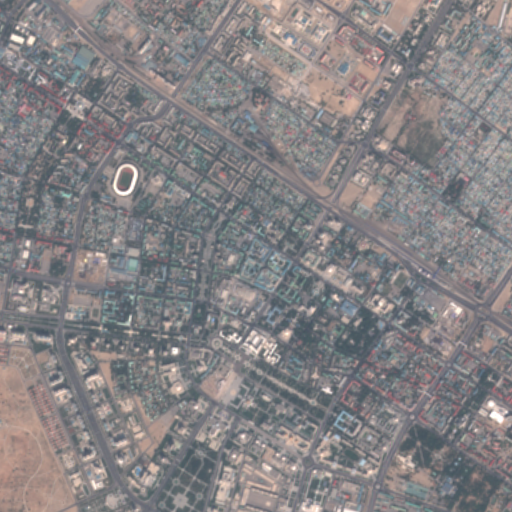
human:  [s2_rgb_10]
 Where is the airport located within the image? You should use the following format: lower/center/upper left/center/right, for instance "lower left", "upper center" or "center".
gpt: The airport is located in the upper of the image.
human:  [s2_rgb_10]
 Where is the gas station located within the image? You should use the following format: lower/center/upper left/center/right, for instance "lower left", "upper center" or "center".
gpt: The gas station is located in the center of the image.
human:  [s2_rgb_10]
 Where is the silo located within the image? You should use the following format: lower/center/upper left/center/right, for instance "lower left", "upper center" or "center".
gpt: The silo is located in the upper left of the image.
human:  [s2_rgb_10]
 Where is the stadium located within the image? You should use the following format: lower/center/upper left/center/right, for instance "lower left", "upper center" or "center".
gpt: The stadium is located in the upper left of the image.
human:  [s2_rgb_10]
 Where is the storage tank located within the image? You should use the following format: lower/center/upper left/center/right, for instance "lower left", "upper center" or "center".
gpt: The storage tank is located in the upper center of the image.
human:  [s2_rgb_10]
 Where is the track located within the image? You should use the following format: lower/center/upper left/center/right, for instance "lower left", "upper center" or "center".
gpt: The track is located in the upper left of the image.
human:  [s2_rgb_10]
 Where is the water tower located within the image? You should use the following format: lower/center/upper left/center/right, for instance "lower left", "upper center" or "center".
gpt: The water tower is located in the upper center of the image.
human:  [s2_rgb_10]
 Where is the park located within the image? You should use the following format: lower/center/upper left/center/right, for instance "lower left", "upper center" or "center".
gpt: There is no park in the image.